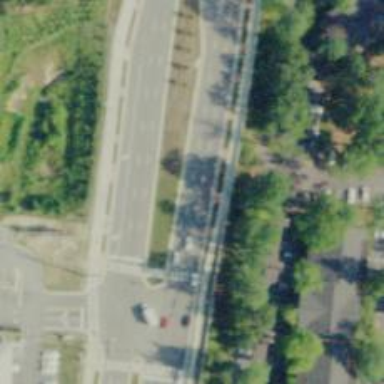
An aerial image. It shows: Primary road with asphalt surface.